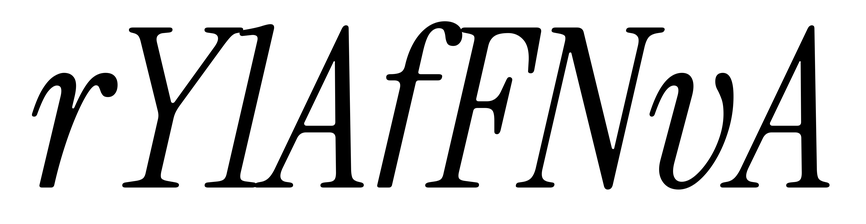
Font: InstrumentSerif-Italic